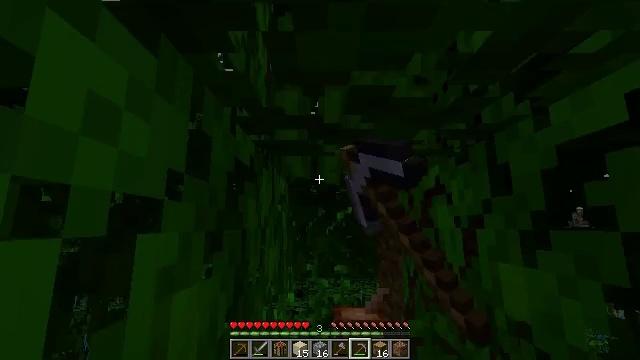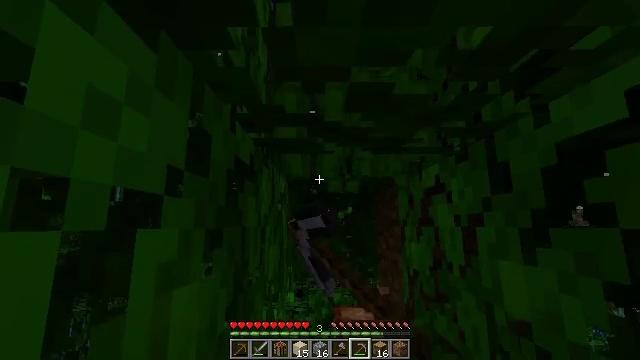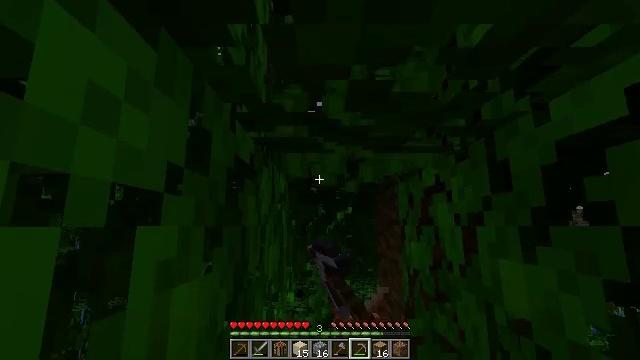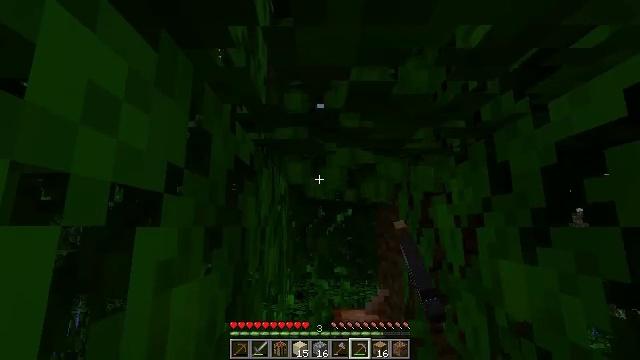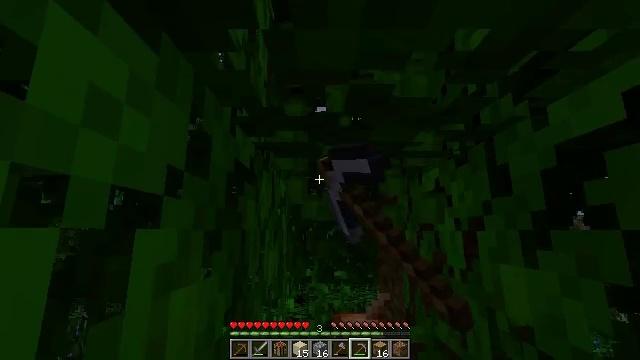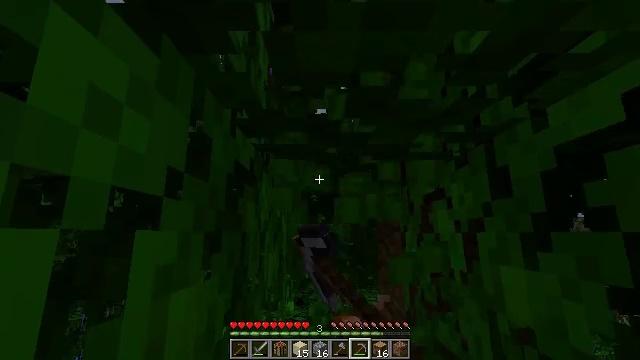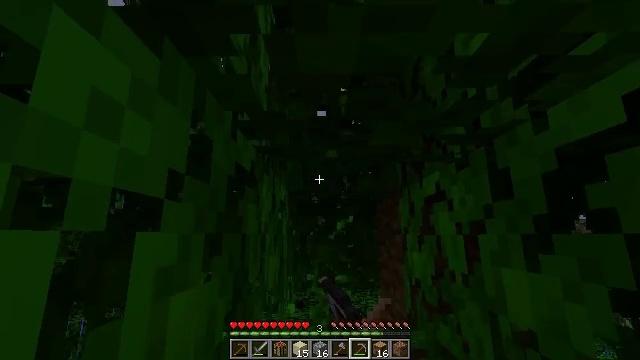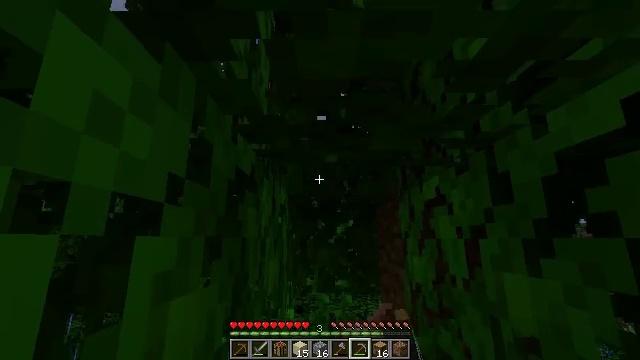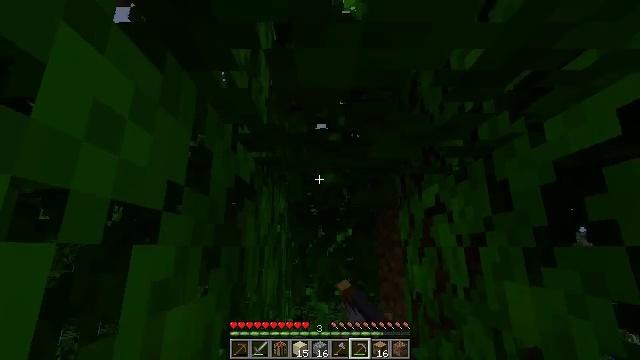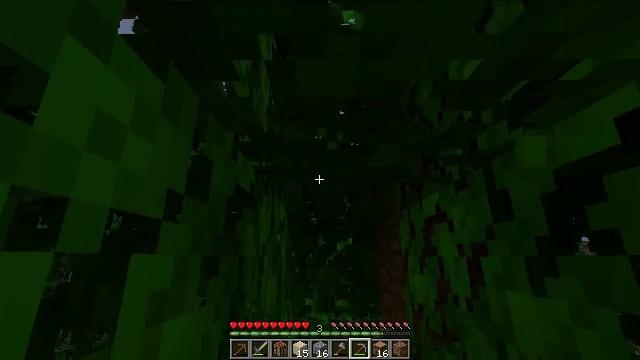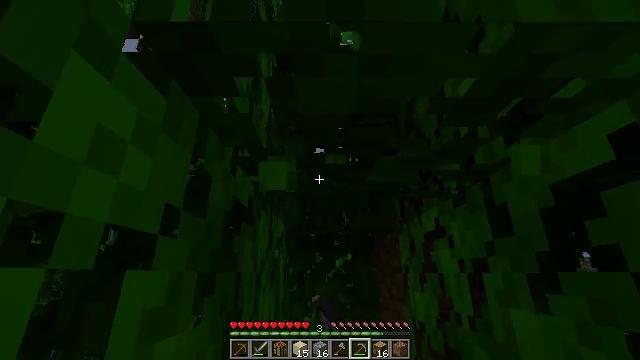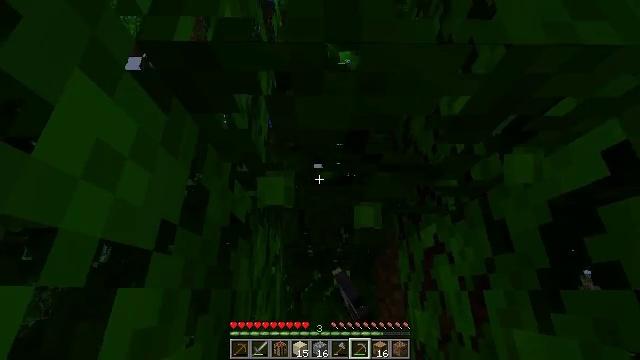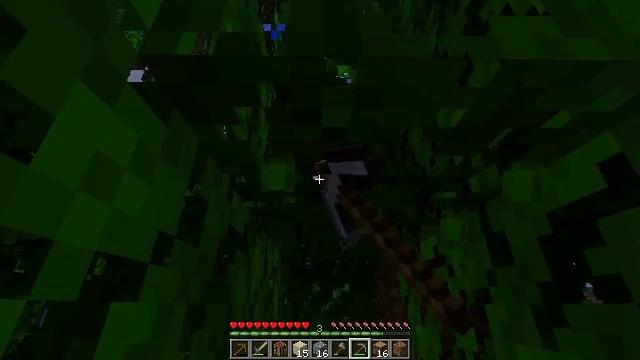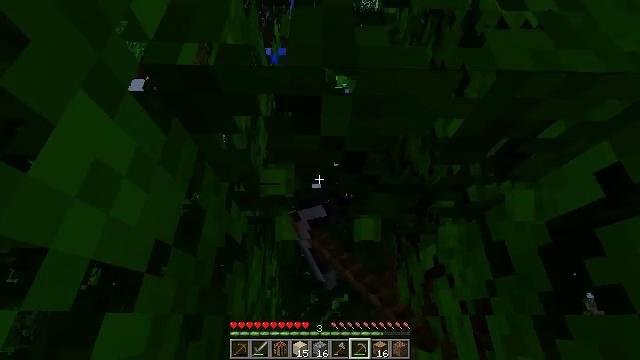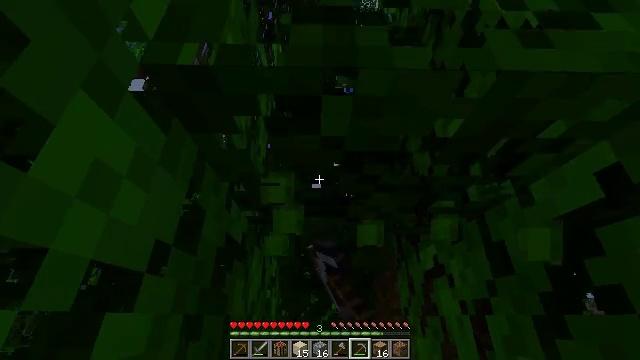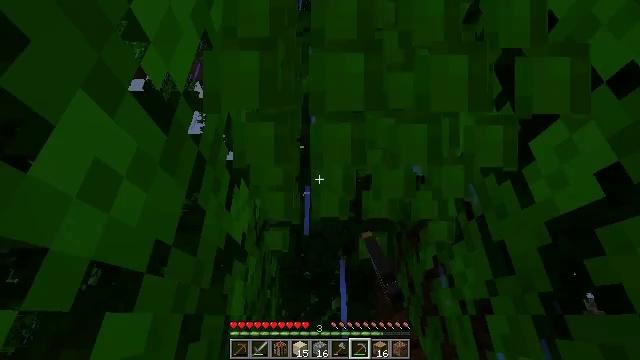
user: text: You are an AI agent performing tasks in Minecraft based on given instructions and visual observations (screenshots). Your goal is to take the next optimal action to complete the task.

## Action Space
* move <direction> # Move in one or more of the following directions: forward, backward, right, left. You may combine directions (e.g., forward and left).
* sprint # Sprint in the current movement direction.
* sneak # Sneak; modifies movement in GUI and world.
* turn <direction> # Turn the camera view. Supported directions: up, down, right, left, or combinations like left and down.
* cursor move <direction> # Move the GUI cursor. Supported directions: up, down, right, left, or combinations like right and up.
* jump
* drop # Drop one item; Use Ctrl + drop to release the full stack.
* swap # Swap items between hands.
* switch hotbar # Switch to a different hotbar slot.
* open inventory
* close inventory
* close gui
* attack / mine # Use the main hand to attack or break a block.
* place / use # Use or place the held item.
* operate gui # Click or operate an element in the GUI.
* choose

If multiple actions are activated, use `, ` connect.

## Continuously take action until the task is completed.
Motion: motion action
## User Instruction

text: Break the jungle leaves with your hand or shears.
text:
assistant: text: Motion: attack / mine
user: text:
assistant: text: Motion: attack / mine
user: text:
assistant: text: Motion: attack / mine
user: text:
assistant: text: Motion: attack / mine
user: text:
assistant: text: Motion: attack / mine
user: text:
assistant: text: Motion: attack / mine
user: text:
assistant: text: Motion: attack / mine
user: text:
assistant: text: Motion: turn up, attack / mine
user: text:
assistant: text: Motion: turn up, attack / mine
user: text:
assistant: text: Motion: turn up, attack / mine
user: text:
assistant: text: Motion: turn up, attack / mine
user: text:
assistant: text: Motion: turn up, attack / mine
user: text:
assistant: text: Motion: turn up, attack / mine
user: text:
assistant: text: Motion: attack / mine
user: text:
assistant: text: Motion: attack / mine
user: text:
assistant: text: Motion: attack / mine
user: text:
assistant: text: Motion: attack / mine
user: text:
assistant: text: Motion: attack / mine
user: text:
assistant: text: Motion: attack / mine
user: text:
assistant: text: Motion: attack / mine
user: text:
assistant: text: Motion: attack / mine
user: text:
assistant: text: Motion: attack / mine
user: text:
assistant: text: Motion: attack / mine
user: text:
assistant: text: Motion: attack / mine
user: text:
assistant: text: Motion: attack / mine
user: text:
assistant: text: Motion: no_op
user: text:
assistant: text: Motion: jump
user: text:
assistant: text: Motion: turn down, jump
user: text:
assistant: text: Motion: turn down, jump
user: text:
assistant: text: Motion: turn down, jump